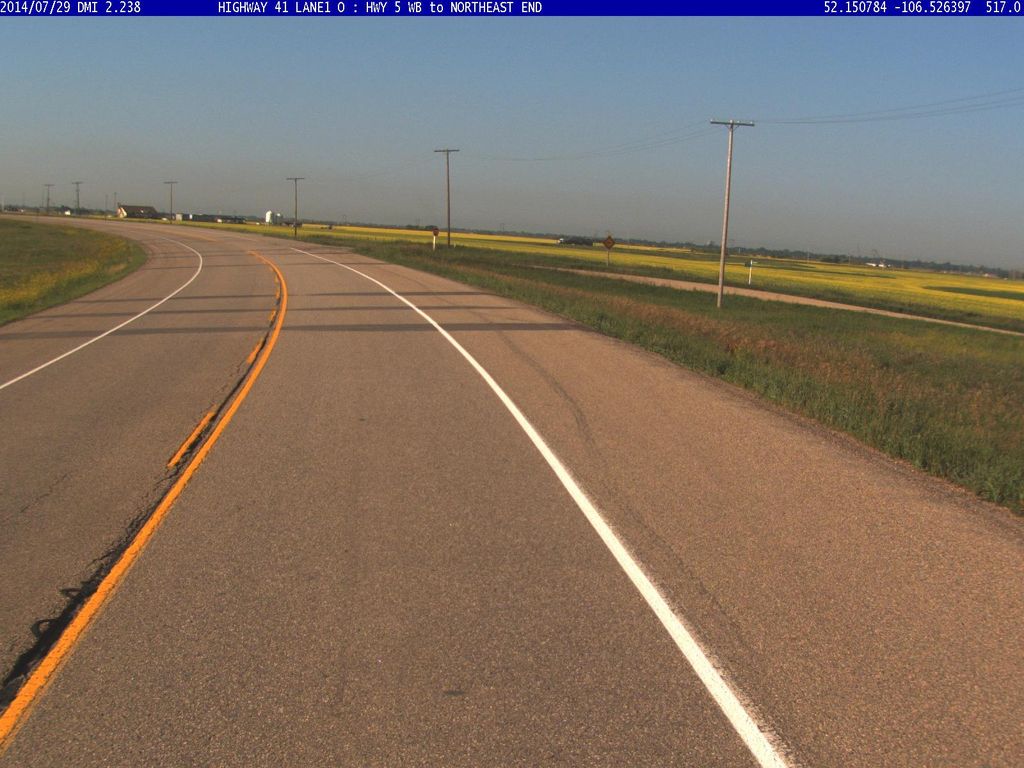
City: saskatoon